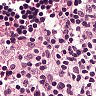
Metastatic tissue present: no